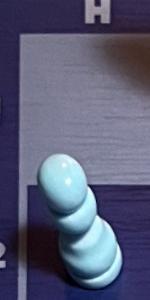
Label: Pawn_White